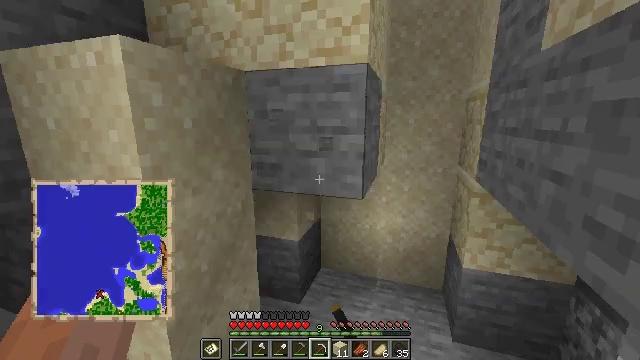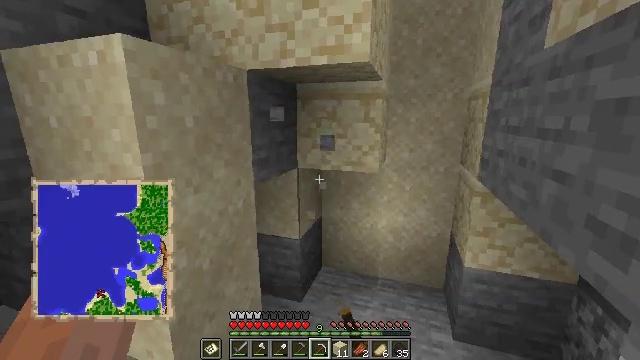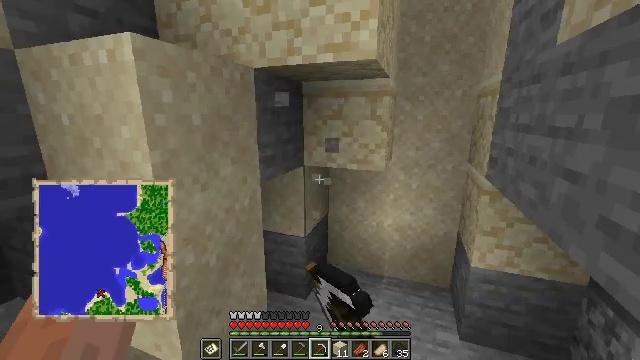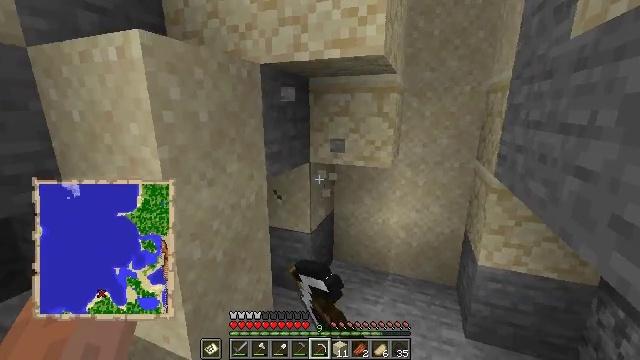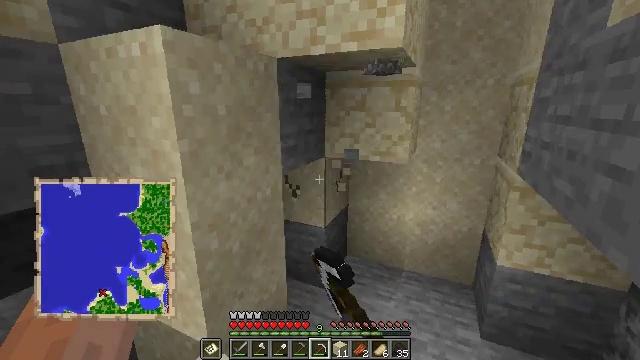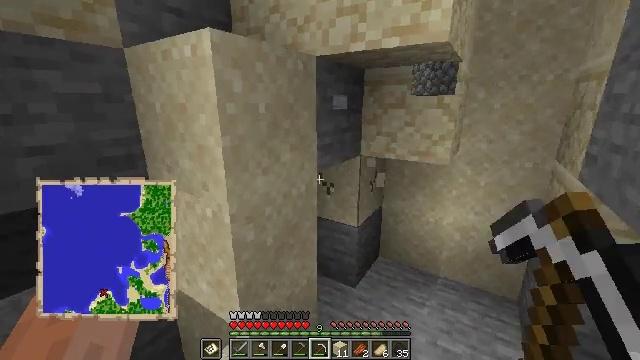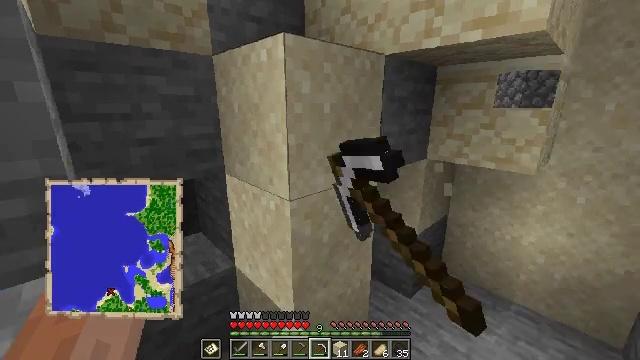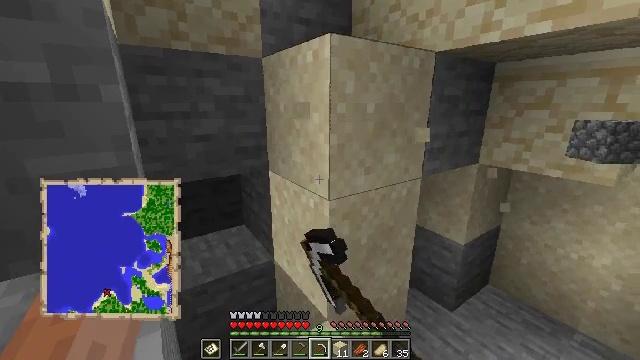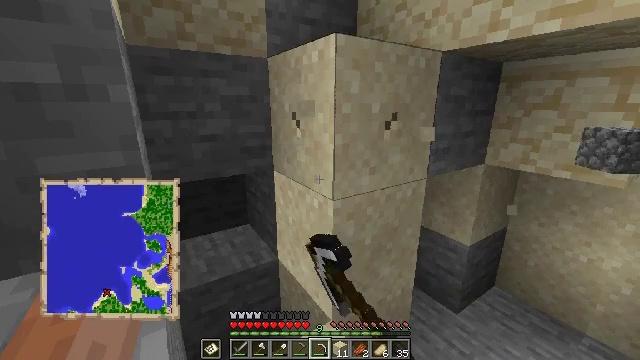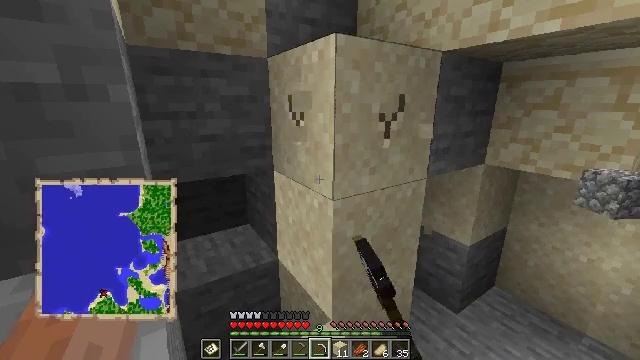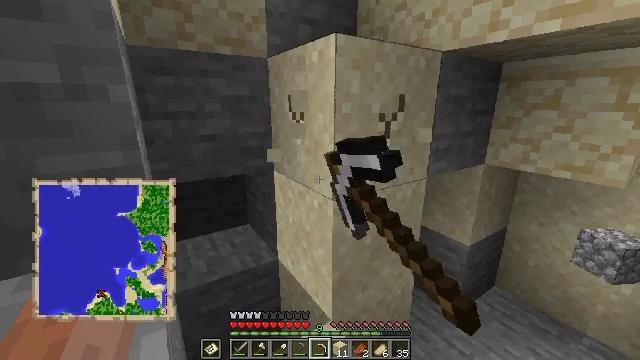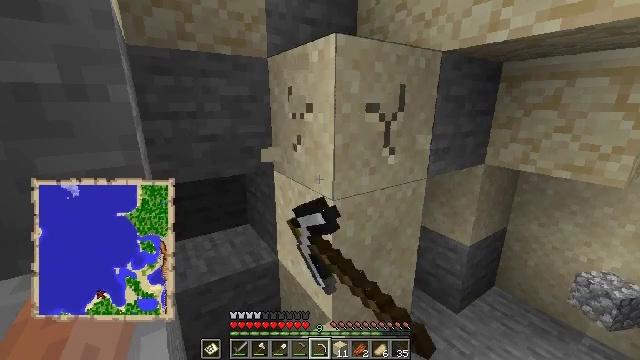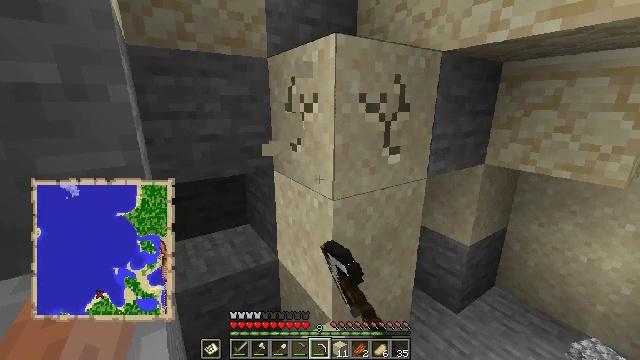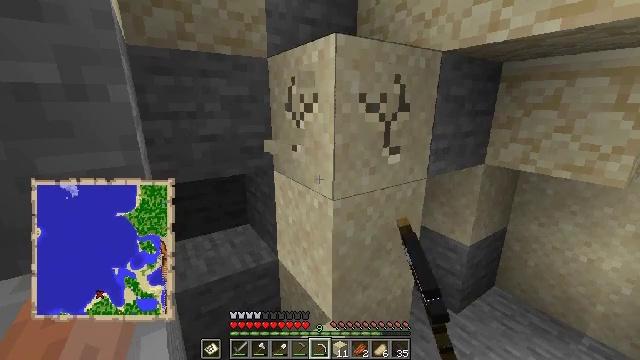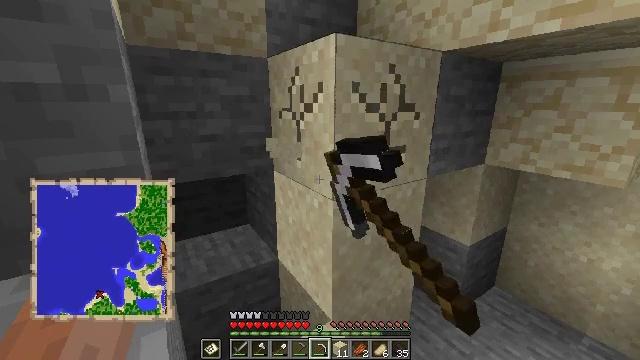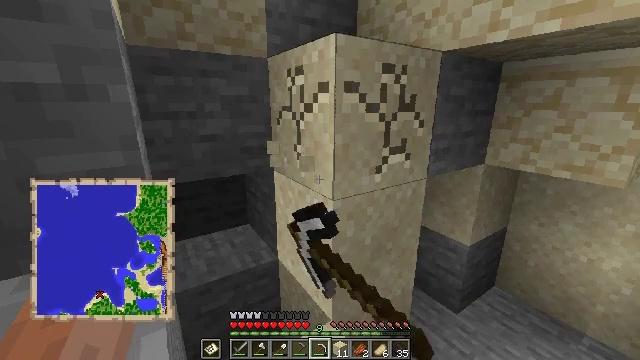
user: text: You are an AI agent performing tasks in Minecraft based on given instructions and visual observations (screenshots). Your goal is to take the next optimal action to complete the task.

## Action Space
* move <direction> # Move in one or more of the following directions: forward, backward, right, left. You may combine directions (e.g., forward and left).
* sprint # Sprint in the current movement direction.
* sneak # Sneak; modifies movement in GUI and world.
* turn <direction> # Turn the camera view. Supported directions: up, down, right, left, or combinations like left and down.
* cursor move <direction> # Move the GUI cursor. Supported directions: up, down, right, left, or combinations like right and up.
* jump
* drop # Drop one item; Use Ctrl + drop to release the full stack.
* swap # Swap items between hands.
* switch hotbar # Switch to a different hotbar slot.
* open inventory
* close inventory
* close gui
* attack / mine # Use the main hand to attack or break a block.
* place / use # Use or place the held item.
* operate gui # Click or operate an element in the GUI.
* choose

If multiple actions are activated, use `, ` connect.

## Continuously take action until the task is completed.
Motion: motion action
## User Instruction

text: Gather sand from the desert.
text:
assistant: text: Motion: attack / mine
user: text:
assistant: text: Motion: turn left, attack / mine
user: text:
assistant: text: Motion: turn left, attack / mine
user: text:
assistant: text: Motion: turn left and down, attack / mine
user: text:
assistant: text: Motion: turn left, attack / mine
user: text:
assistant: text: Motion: turn left, attack / mine
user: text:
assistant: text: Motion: turn left, attack / mine
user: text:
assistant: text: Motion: turn left, attack / mine
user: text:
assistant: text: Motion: attack / mine
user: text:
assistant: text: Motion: attack / mine
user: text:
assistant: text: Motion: attack / mine
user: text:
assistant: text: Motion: attack / mine
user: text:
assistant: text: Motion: attack / mine
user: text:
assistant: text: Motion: attack / mine
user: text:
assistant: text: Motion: attack / mine
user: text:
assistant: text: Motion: attack / mine
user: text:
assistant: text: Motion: attack / mine
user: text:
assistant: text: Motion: attack / mine
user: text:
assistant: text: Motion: attack / mine
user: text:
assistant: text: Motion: attack / mine
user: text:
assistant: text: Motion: attack / mine
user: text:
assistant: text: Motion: attack / mine
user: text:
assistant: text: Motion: no_op
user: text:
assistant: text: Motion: no_op
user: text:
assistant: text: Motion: no_op
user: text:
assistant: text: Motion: no_op